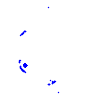
Particle: kaon